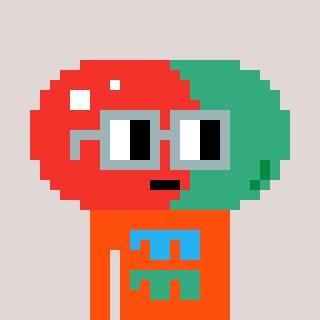
a pixel art character with square dark gray glasses, a pill-shaped head and a orange-colored body on a warm background